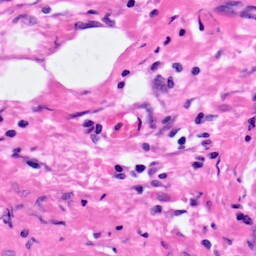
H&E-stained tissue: Pancreatic